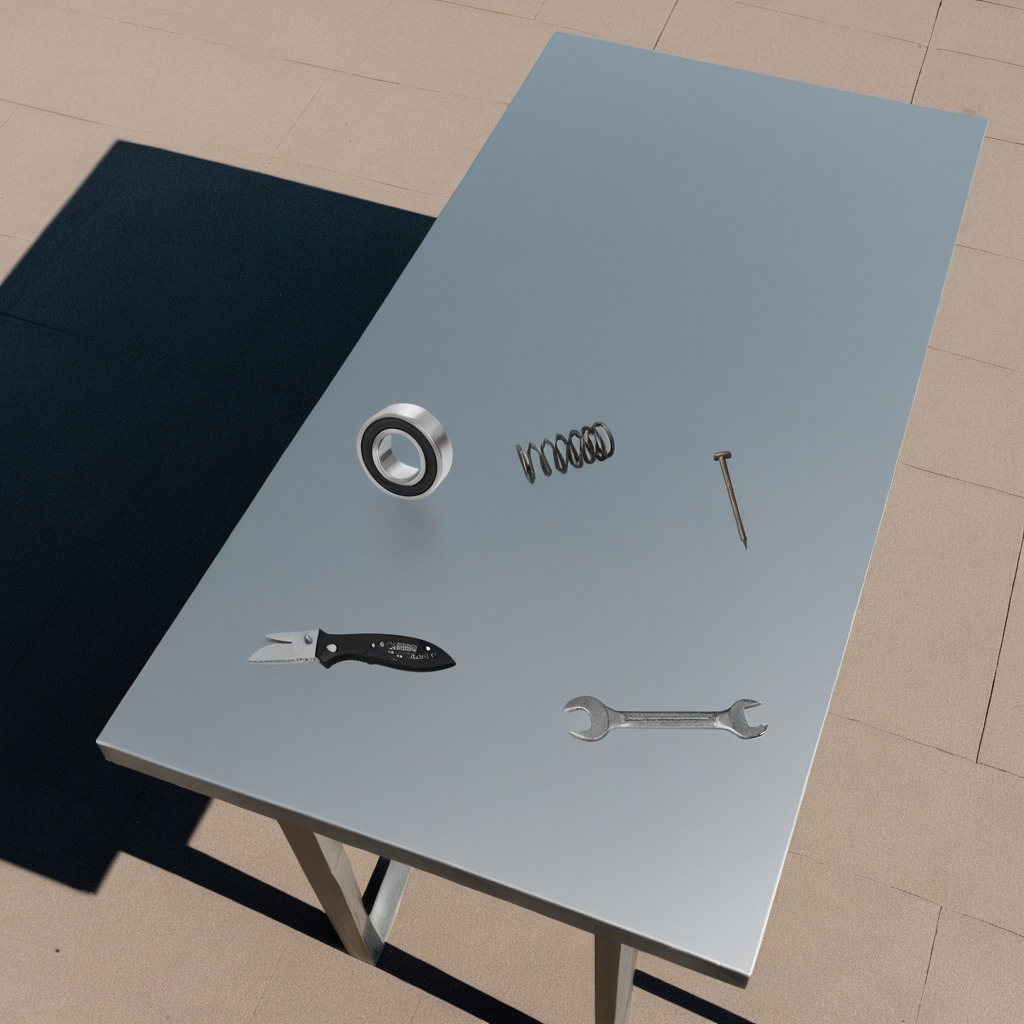
A metal ball bearing, a utility knife, an iron nail, a coiled metal spring, and a wrench are lying on the utility table.